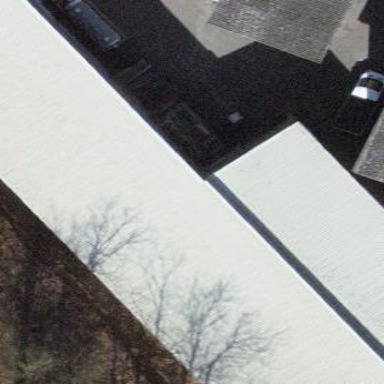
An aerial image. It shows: Industrial building.